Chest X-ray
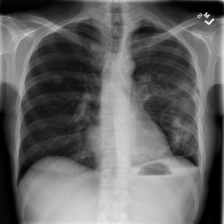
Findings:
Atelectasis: negative
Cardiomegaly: negative
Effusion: negative
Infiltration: negative
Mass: negative
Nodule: negative
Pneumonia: negative
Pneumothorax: negative
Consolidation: negative
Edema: negative
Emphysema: negative
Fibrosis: negative
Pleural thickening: negative
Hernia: negative